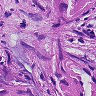
Metastatic tissue present: yes